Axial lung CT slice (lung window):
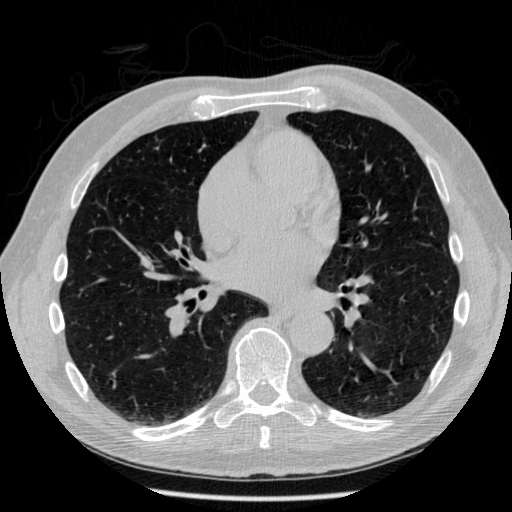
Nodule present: no